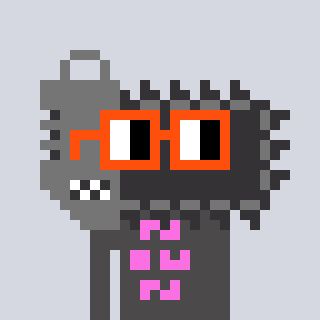
a pixel art character with square orange glasses, a chainsaw-shaped head and a grayscale-colored body on a cool background